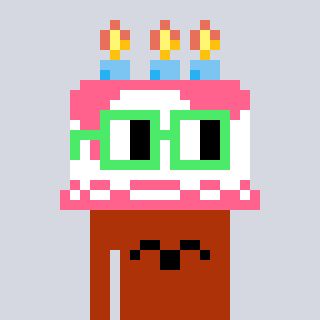
a pixel art character with square light green glasses, a cake-shaped head and a hotbrown-colored body on a cool background